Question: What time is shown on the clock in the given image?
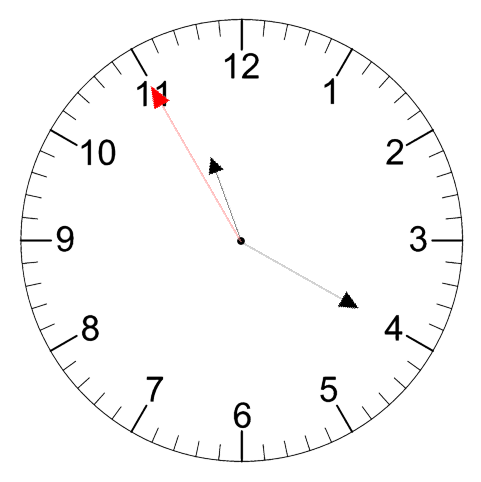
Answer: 11:19:55